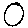
Label: circle